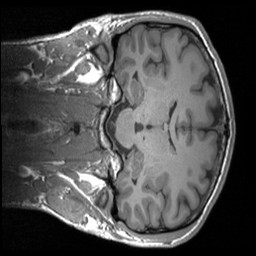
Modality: T1w
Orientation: coronal
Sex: male
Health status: ill
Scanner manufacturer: siemens
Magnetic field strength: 3 T
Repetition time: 1.66 s
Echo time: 0.00254 s